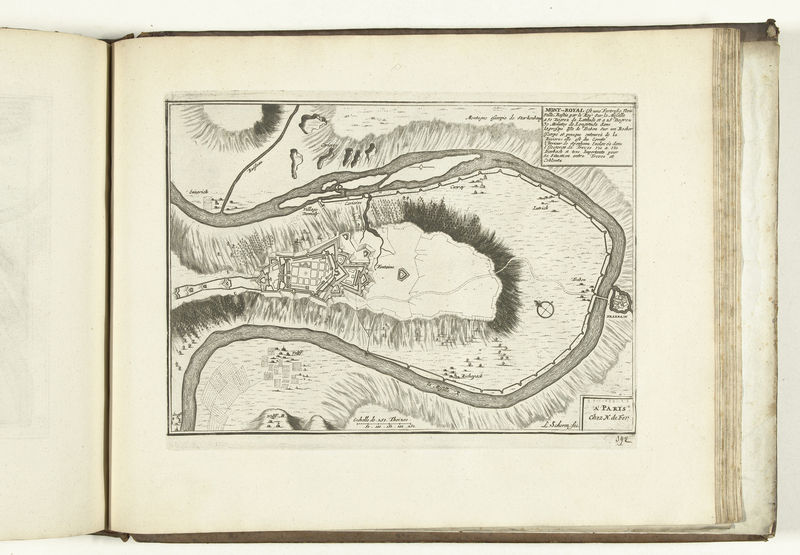
Titel: Plattegrond van het fort Mont Royal
Künstler: Laurens Scherm
Standort: Amsterdam
Institution: Rijksmuseum
Schlagwörter: military, white, black, hills, river, drawing, black and white, city, fort, map, book, text, typography